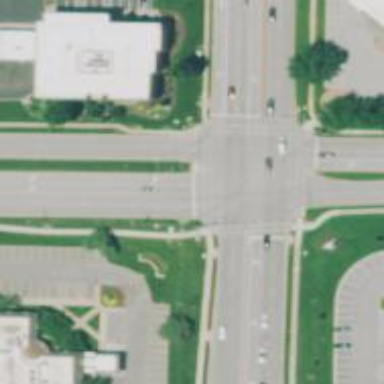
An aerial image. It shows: Marked road crossing.